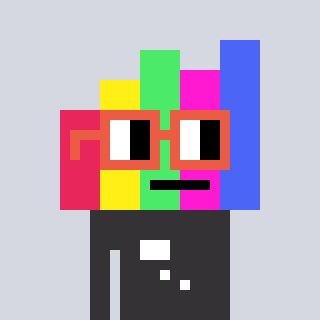
a pixel art character with square orange glasses, a bar chart-shaped head and a grayscale-colored body on a cool background